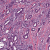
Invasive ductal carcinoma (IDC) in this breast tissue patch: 1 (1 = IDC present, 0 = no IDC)